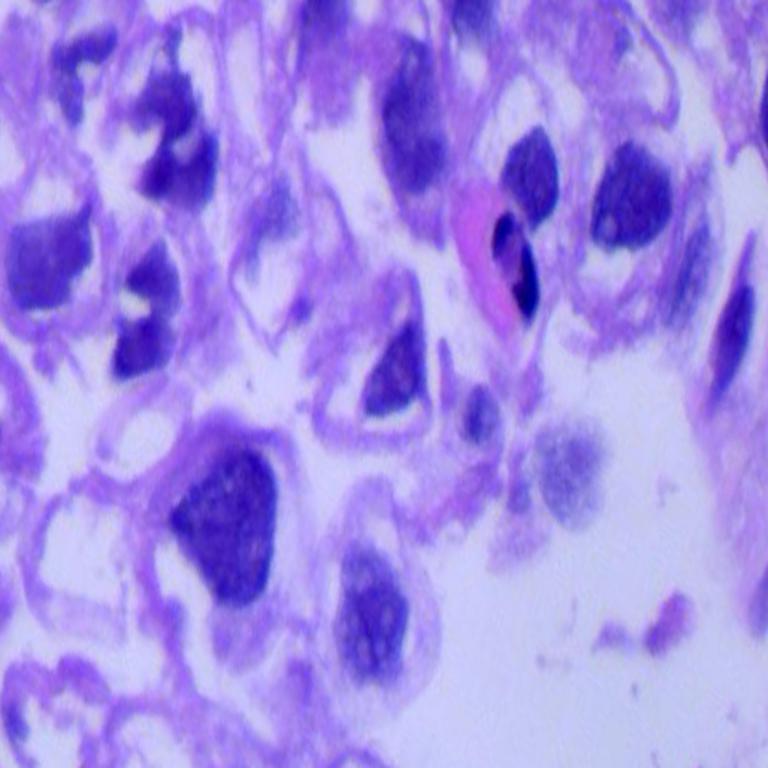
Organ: lung
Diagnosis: adenocarcinomas